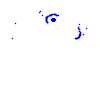
Particle: pion